Field crop: tomato
Growth stage: 2
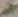
Species: solanum